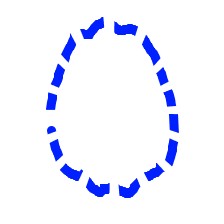
Shape: circle